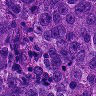
Metastatic tissue present: yes